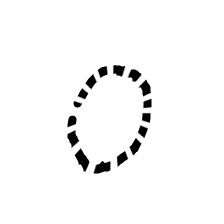
Shape: circle